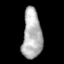
Tissue: lung
Cell type: Myeloid cells
Senescence score: 0.2167
Nuclear area (px): 937
Mean DAPI intensity: 178.093